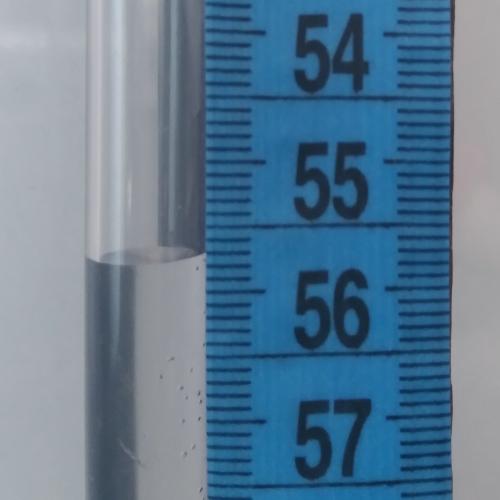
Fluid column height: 55.7 cm